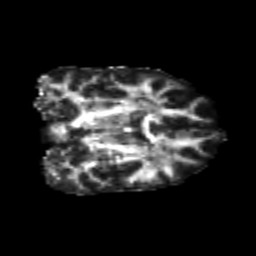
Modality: FA
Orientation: coronal
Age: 24
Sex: female
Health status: healthy
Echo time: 0.074 s